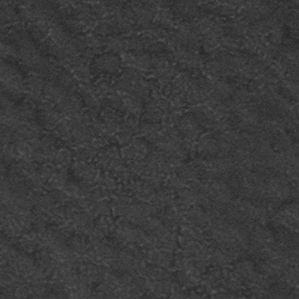
Label: frost